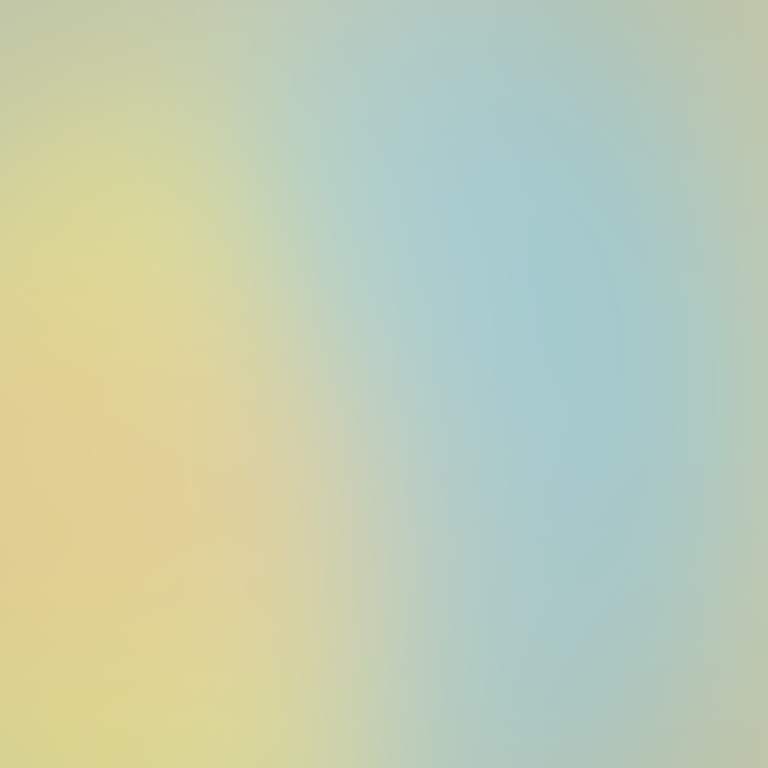
Abstract light effect, smooth gradient from soft yellow to gentle blue, calm atmosphere, diffuse light, no room, no furniture, no objects.